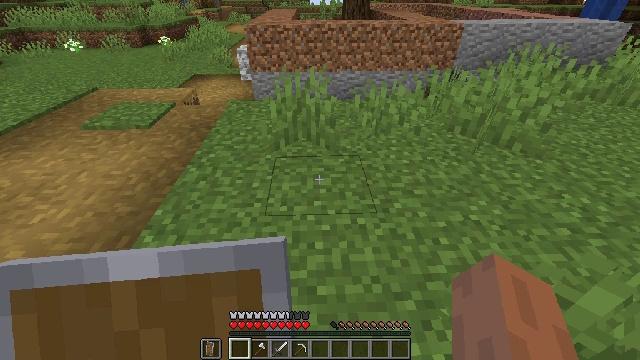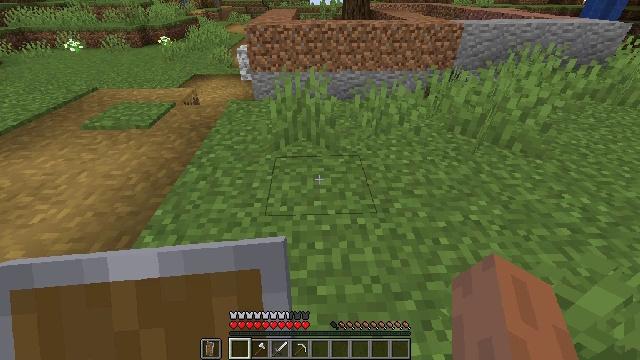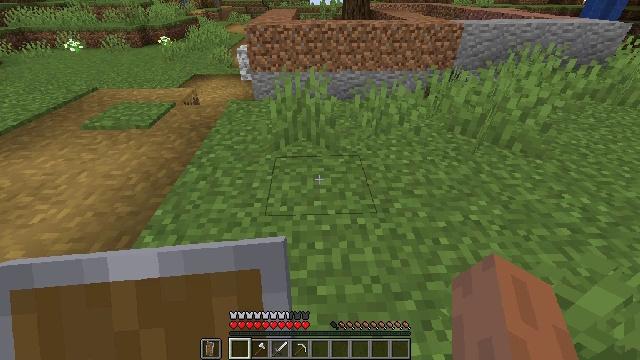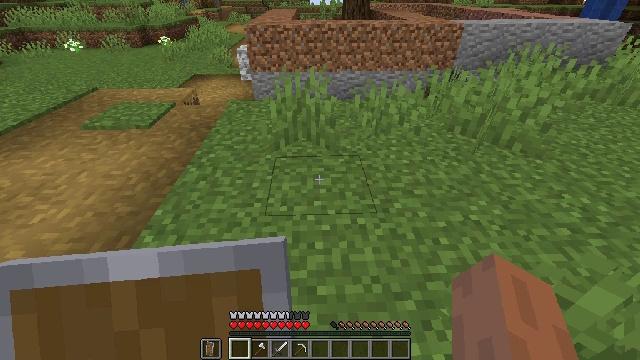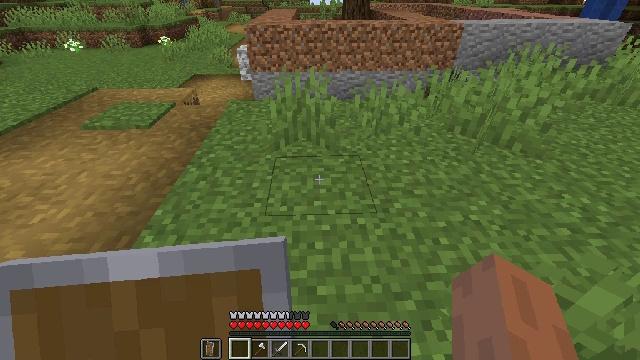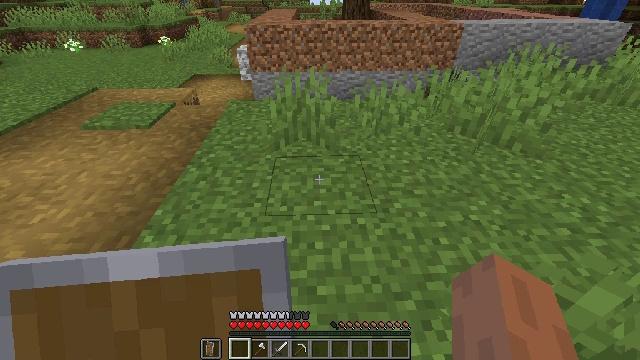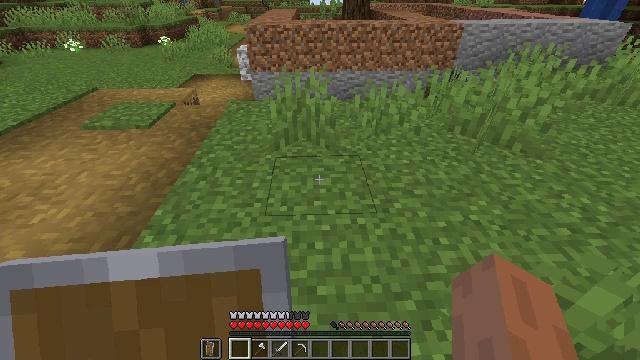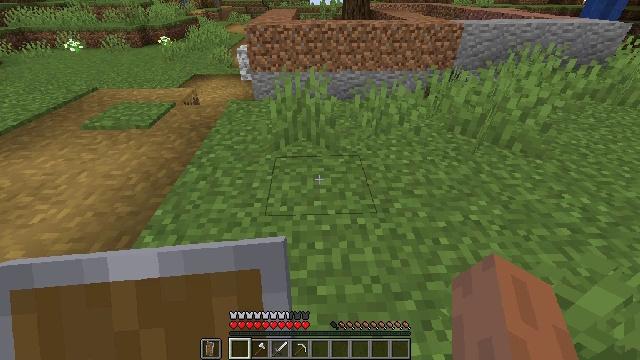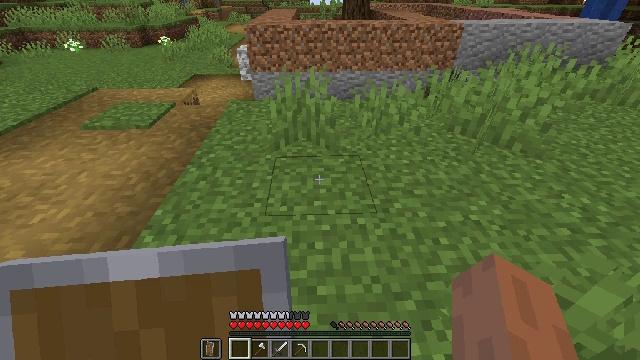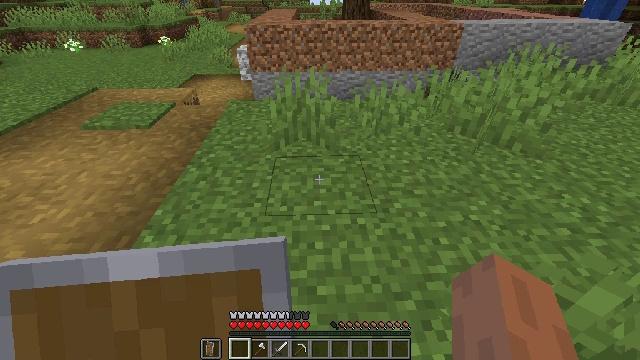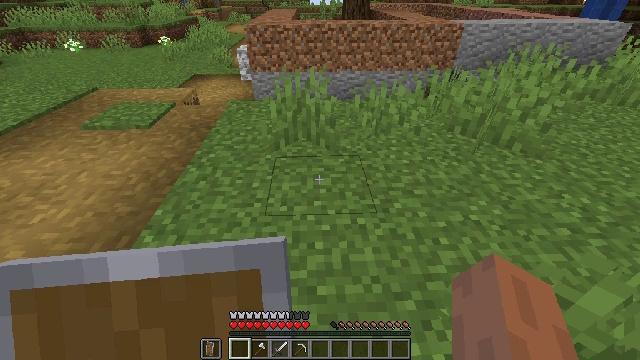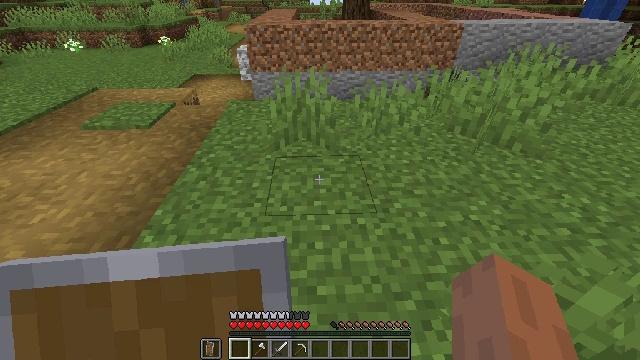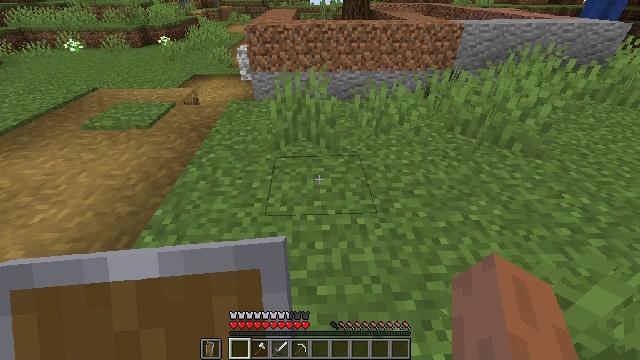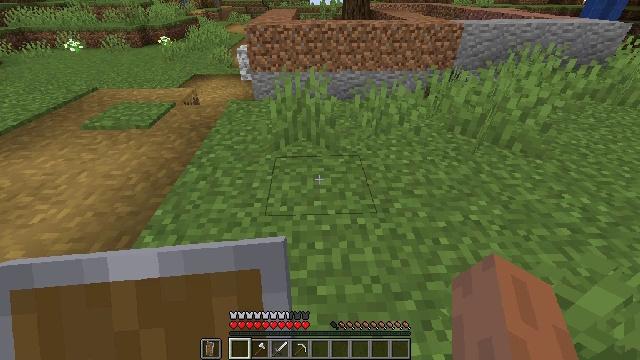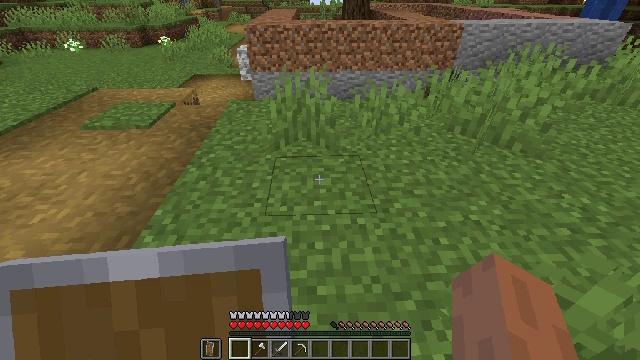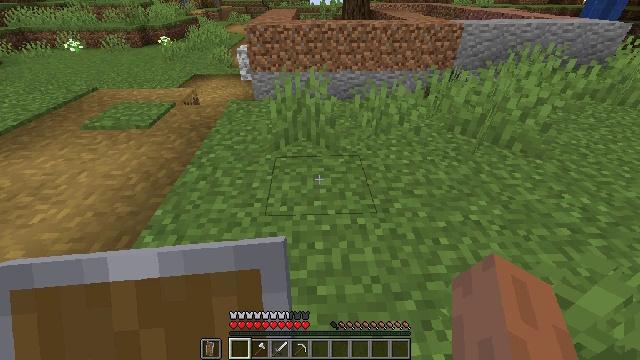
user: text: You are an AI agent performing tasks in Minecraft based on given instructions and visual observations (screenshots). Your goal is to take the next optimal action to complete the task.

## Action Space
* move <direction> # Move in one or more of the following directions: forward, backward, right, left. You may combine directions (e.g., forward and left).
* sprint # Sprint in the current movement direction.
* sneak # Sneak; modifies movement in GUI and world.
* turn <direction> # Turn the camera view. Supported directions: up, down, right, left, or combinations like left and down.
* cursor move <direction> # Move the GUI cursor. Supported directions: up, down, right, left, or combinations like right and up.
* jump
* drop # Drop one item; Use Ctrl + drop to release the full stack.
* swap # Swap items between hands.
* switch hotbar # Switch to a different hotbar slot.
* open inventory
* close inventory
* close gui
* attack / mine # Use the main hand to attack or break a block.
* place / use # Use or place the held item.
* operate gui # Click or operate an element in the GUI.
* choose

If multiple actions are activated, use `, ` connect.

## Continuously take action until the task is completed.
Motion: motion action
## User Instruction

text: craft item air
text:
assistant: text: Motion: no_op
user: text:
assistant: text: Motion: no_op
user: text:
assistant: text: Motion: no_op
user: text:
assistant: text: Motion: no_op
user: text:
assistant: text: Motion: no_op
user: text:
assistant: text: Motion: no_op
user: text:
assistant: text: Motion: no_op
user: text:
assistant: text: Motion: no_op
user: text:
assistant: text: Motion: no_op
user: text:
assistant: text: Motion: no_op
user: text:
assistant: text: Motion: no_op
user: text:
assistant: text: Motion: no_op
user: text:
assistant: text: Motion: no_op
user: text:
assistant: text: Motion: no_op
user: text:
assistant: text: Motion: no_op
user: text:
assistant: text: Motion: no_op
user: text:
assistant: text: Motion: no_op
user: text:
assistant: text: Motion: no_op
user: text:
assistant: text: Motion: no_op
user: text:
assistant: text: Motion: no_op
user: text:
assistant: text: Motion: no_op
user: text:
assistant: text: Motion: no_op
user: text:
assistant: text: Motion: no_op
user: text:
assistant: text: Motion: no_op
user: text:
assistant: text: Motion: no_op
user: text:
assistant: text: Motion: no_op
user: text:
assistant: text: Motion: no_op
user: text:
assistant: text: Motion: no_op
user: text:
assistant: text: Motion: no_op
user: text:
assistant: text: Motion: no_op